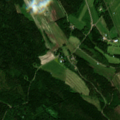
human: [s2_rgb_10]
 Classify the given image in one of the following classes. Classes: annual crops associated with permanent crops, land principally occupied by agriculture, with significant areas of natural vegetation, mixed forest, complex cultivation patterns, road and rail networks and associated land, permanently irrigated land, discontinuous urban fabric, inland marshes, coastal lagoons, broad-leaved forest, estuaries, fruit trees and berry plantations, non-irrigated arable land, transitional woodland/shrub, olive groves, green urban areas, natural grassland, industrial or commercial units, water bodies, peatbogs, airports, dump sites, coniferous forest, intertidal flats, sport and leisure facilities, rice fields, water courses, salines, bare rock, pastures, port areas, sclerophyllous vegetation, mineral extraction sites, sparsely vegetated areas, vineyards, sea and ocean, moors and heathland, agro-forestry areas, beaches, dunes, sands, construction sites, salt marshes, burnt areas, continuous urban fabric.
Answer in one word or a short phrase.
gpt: non-irrigated arable land, land principally occupied by agriculture, with significant areas of natural vegetation, broad-leaved forest, coniferous forest, mixed forest